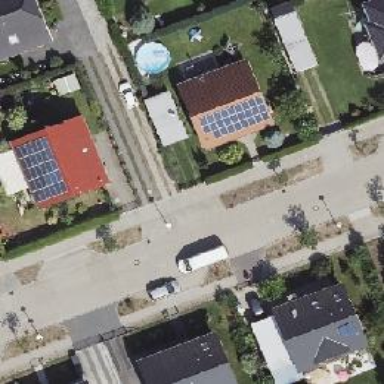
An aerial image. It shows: Residential road with separate sidewalks on both sides.